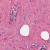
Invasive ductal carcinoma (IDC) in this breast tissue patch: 0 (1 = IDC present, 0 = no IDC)